Question: I'm new in python & pyQt
Here is my code
'''
# -*- coding: utf-8 -*-
from PyQt4 import QtCore, QtGui, QtWebKit
from PyQt4.QtWebKit import QWebView
import http.client as http_c
import sys, os, webbrowser #re, html5lib
import lxml.html
from lxml import etree
class BaseWindow(QtGui.QMainWindow):
def __init__(self, parent = None):
QtGui.QMainWindow.__init__(self, parent)
self.centralWidget = QtGui.QWidget()
self.resize(800, 500)
self.setWindowTitle('PHP-Forum.ru')
self.tabs = QtGui.QTabWidget()
# self.tabs.addTab(QtGui.QWidget(),"Themes");
exit = QtGui.QAction(QtGui.QIcon('icons/exit.png'), 'Vykhod', self)
exit.setShortcut('Ctrl+Q')
self.connect(exit, QtCore.SIGNAL('triggered()'), QtCore.SLOT('close()'))
menubar = self.menuBar()
file = menubar.addMenu('Fail')
file.addAction(exit)
settings = menubar.addMenu('Ustanovki')
class Loader(BaseWindow):
loaded_themes = False
def __init__(self, parent = None):
BaseWindow.__init__(self, parent)
self.webview = QWebView()
self.webview.page().setLinkDelegationPolicy(QtWebKit.QWebPage.DelegateAllLinks)
self.webview.connect(self.webview.page(), QtCore.SIGNAL("linkClicked(const QUrl&)"), self.link_clicked)
#self.sbar = QtGui.QStatusBar(self)
#self.sbar.showMessage('Ready')
#self.setStatusBar(self.sbar)
if not self.loaded_themes:
self.load_themes()
self.webview.setHtml(self.html_str)
centralLayout = QtGui.QVBoxLayout()
centralLayout.addWidget(self.tabs, 1)
self.tabs.addTab(self.webview, "Themes");
self.tabs.addTab(QtGui.QWidget(),"SMS");
self.centralWidget.setLayout(centralLayout)
self.setCentralWidget(self.centralWidget)
def load_themes(self):
con = http_c.HTTPConnection('phpforum.ru')
con.request('GET', '/ssi.php?a=news&show=25')
res = con.getresponse()
html_code = res.read().decode('cp1251')
path = os.getcwd()
rpath = os.path.normpath(path + '/resources/').replace('\', '/')
self.setWindowIcon(QtGui.QIcon(rpath + '/images/favicon.ico'))
doc = lxml.html.document_fromstring(html_code)
topics = doc.xpath('/html/body/table[@class="topic"]')
data = []
i = 0
for topic in topics:
i += 1
t_str = lxml.html.document_fromstring(etree.tostring(topic))
author_name = t_str.xpath('//a[@class="author"]/text()')
author_link = t_str.xpath('//a[@class="author"]/@href')
last_post = t_str.xpath('//span[@class="post_date"]/text()[1]')
title = t_str.xpath('//span[@class="topic_title"]/text()')
topic_link = t_str.xpath('//a[@class="topic_link"]/@href')
topic_text = t_str.xpath('//table[1]//tr[3]/td/text()')
try:
author_name = author_name[0]
except IndexError:
author_name = 'Guest'
author_link = '#'
else:
author_link = author_link[0]
try:
topic_text = topic_text[0]
except IndexError:
topic_text = None
data.append({
'title': title[0],
'author_name': author_name,
'author_link': author_link,
'last_post': last_post[0],
'topic_link': topic_link[0],
'topic_text': topic_text,
})
html_str = """
<!DOCTYPE html>
<html>
<head>
<link rel="stylesheet" type="text/css" href="C:/Python33/scripts/pqt/phpforum/resources/css/style.css">
</head>
<body>
"""
for info in data:
html_str += """
<div class="topic">
<span class="title"><a href="{topic_link}">{title}</a></span>
<span class="author"><a href="{author_link}">{author_name}</a></span>
<span class="time">{last_post}</span>
</div>
<br>
""".format(**info)
html_str += """
</body>
</html>
"""
self.html_str = html_str
def link_clicked(self, url):
webbrowser.open(str(url.toString()))
if __name__ == '__main__':
app = QtGui.QApplication(sys.argv)
window = Loader()
window.show()
sys.exit(app.exec_())
'''
After running it looks like this

I have problem. This code loads data from website BEFORE the window "QMainWIndow" is displayed. But I need to load data only AFTER the window display.
Is there way how I can do it?
For example in JavaScript
'''
document.onload = function(){
//This Code will be executed only after HTML page will be loaded
}
'''
I need start loads data, only after display window. May be is any "SIGNALS" in pyQt for it?
Thanks in advance!
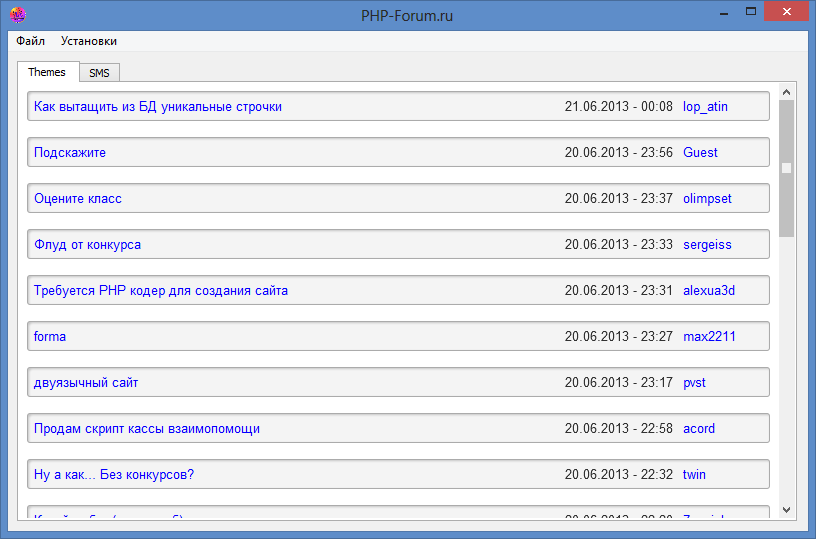
Answer: My problem is solved thanks to this post <URL>
In 'Loader.__init__()' I'v added
'''
QtCore.QTimer.singleShot(500, self.OnLoadThemes)
'''
Also I've added one method to 'Loader'
'''
def OnLoadThemes(self):
self.load_themes()
self.webview.setHtml(self.html_str)
'''